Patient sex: M
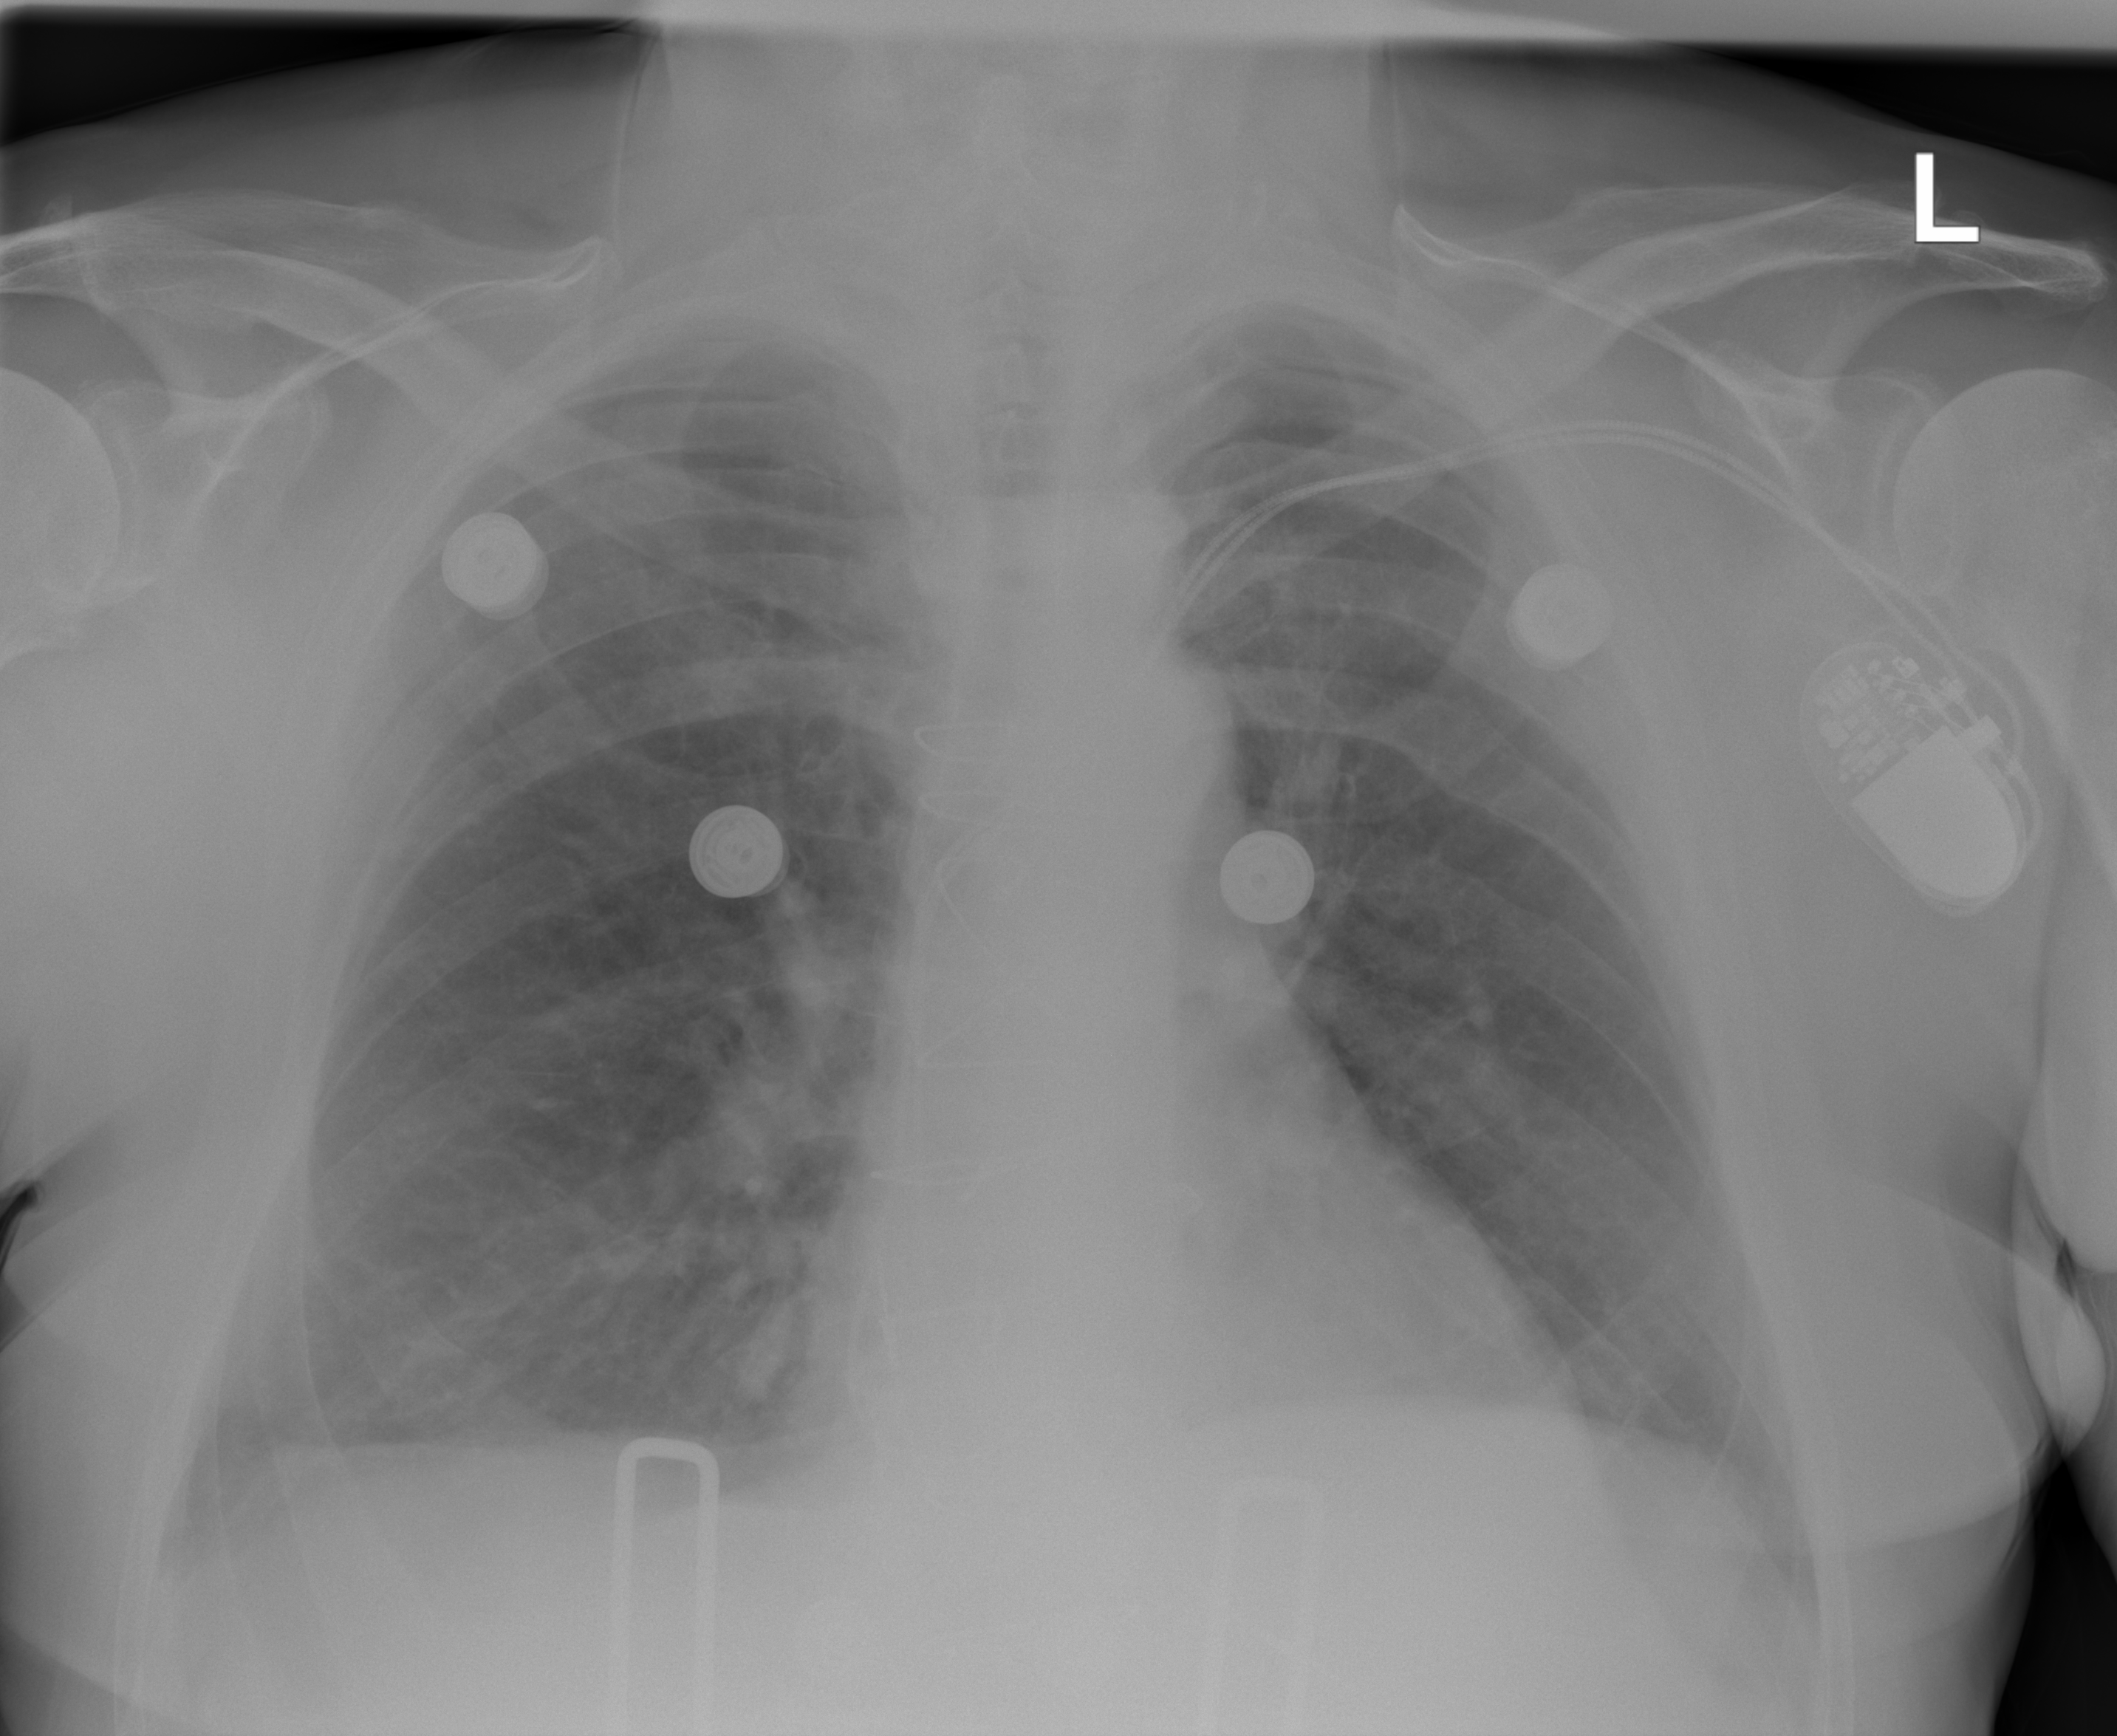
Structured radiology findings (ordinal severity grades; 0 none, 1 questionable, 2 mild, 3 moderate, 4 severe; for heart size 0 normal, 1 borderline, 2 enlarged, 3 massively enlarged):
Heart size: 0
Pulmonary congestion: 0
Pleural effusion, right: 1
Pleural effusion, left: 0
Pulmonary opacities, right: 2
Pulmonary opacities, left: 2
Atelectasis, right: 0
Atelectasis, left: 0